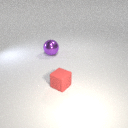
large purple metal sphere behind small red rubber cube